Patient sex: M
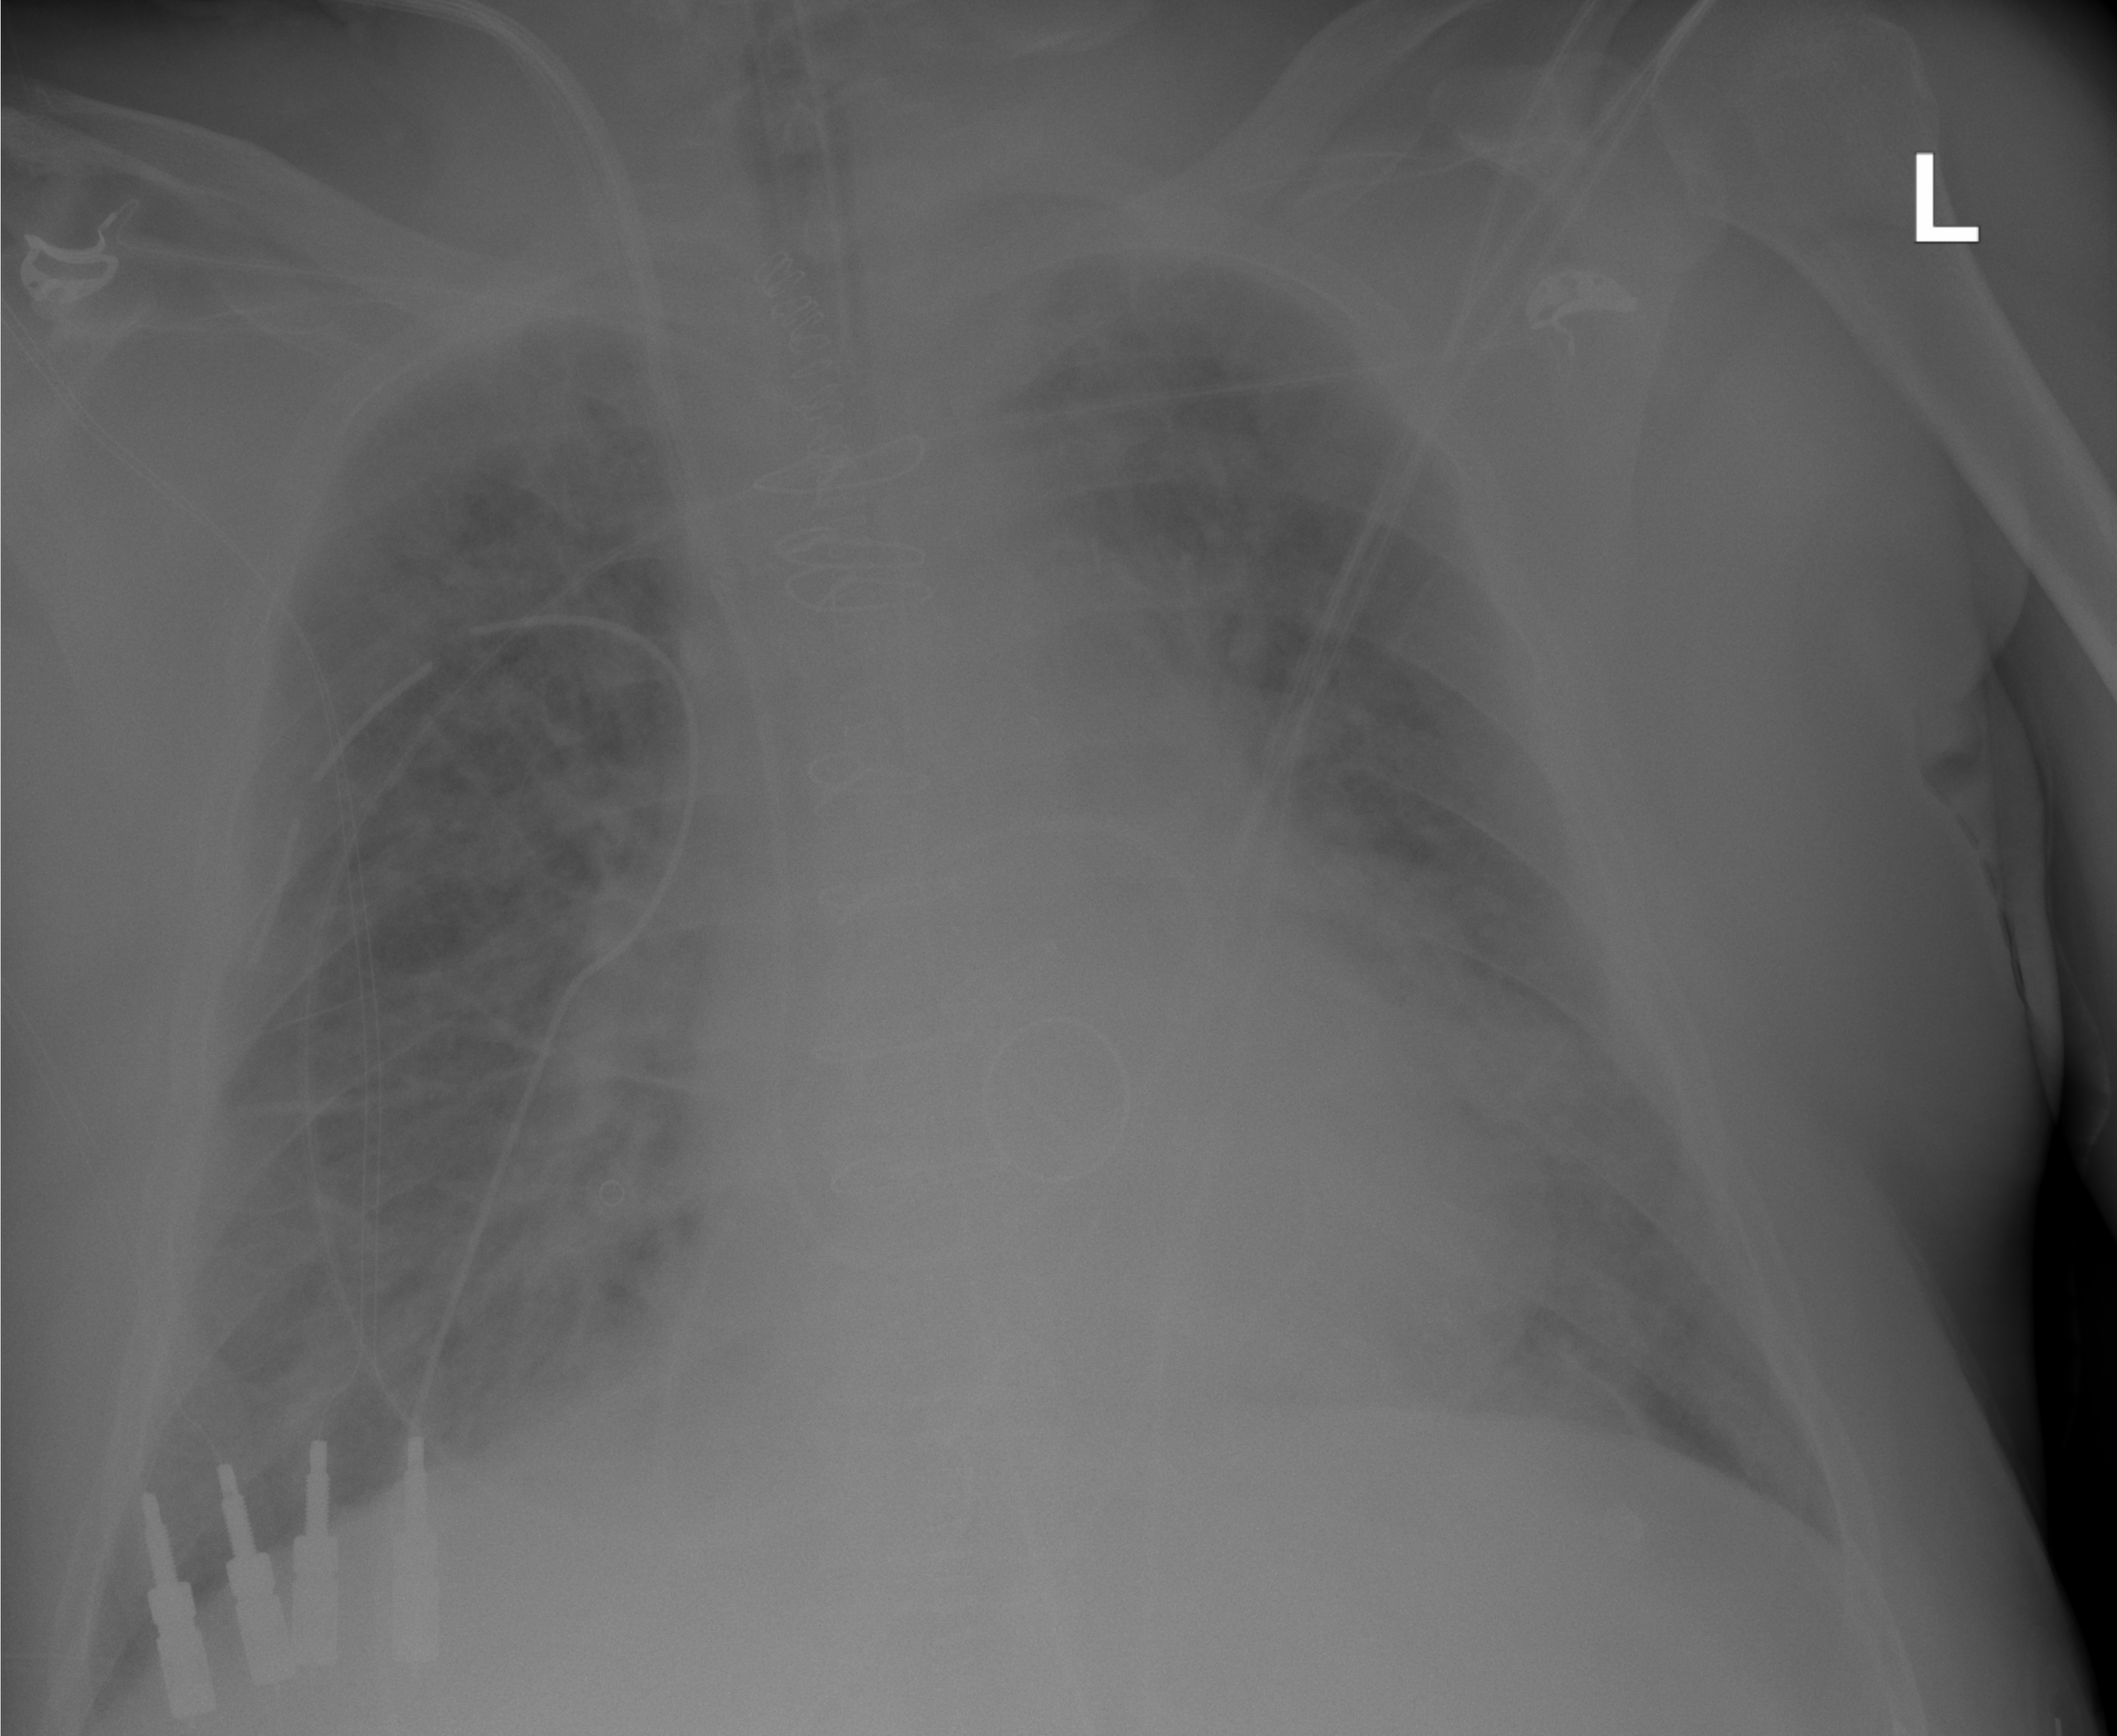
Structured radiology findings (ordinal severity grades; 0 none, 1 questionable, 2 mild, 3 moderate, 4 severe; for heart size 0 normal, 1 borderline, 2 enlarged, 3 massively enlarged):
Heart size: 2
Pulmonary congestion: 2
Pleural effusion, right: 2
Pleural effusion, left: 2
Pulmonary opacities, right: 0
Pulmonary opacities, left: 0
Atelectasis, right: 2
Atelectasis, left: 2